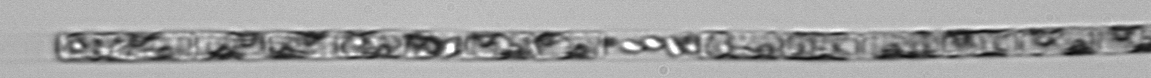
Label: Guinardia_delicatula_TAG_internal_parasite